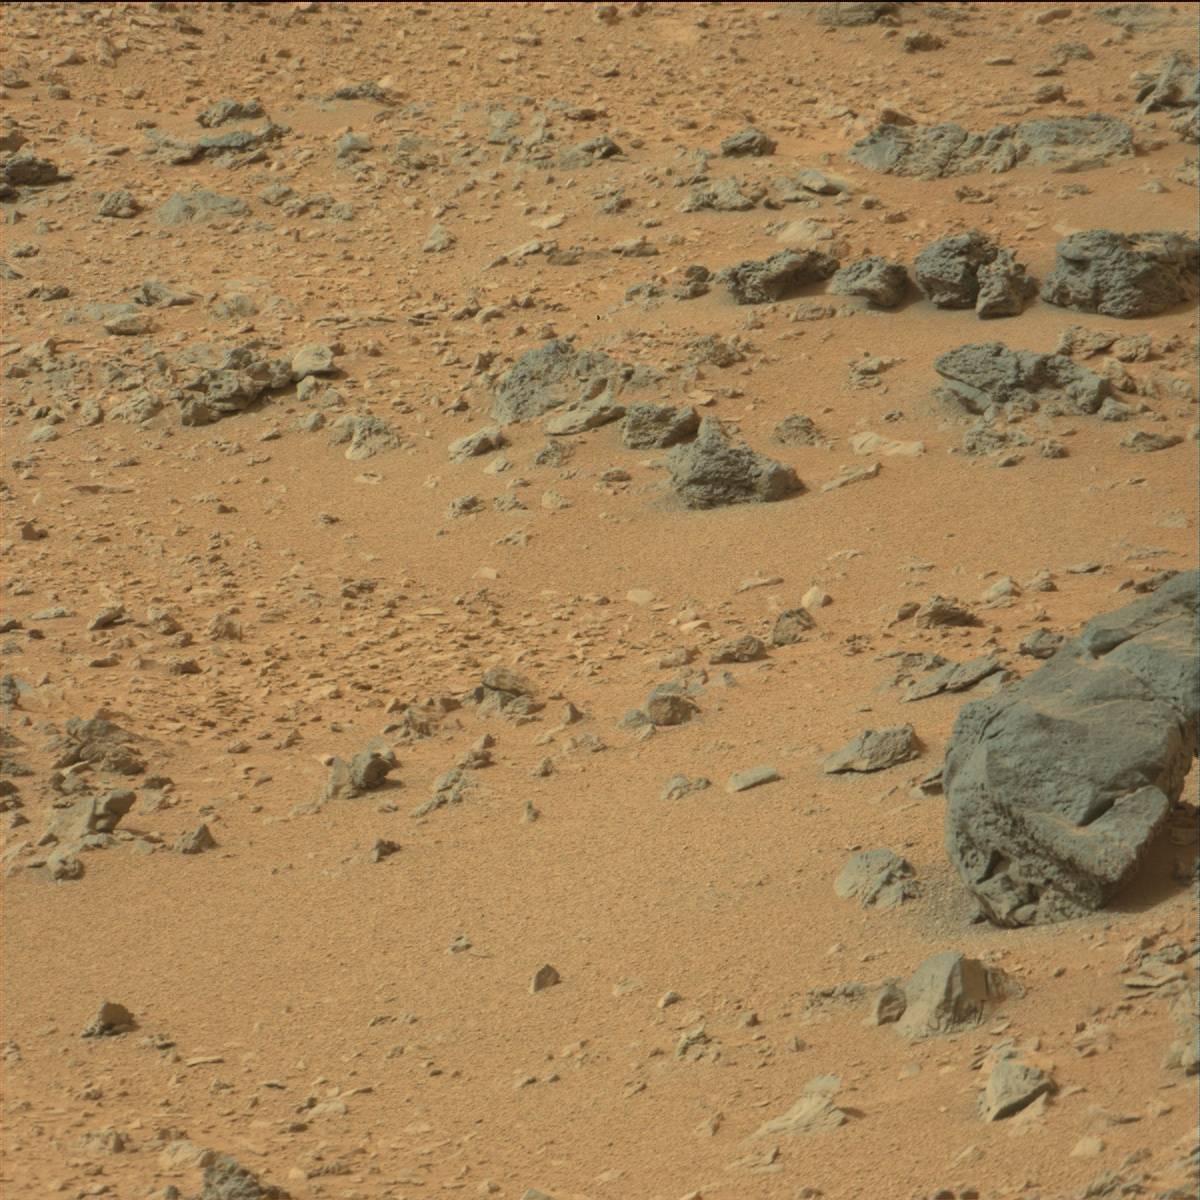
Terrain classes present: Bedrock, Rock, Sand / Soil